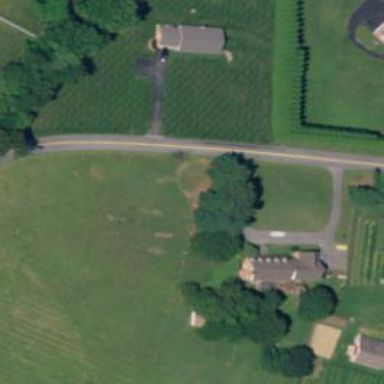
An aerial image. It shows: Driveway.